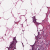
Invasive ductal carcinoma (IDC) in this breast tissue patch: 0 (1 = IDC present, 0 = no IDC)